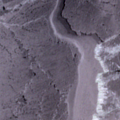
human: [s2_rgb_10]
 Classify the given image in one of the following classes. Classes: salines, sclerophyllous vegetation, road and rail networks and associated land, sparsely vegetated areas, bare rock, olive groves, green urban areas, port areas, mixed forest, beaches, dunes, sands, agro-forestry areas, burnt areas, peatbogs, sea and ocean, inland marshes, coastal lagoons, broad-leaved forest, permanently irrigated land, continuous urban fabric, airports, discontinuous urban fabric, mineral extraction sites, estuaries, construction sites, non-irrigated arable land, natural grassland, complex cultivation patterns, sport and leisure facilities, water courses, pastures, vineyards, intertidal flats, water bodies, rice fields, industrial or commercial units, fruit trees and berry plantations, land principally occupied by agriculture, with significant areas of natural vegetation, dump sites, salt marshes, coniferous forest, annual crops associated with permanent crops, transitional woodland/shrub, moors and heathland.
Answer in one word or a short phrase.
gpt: sea and ocean